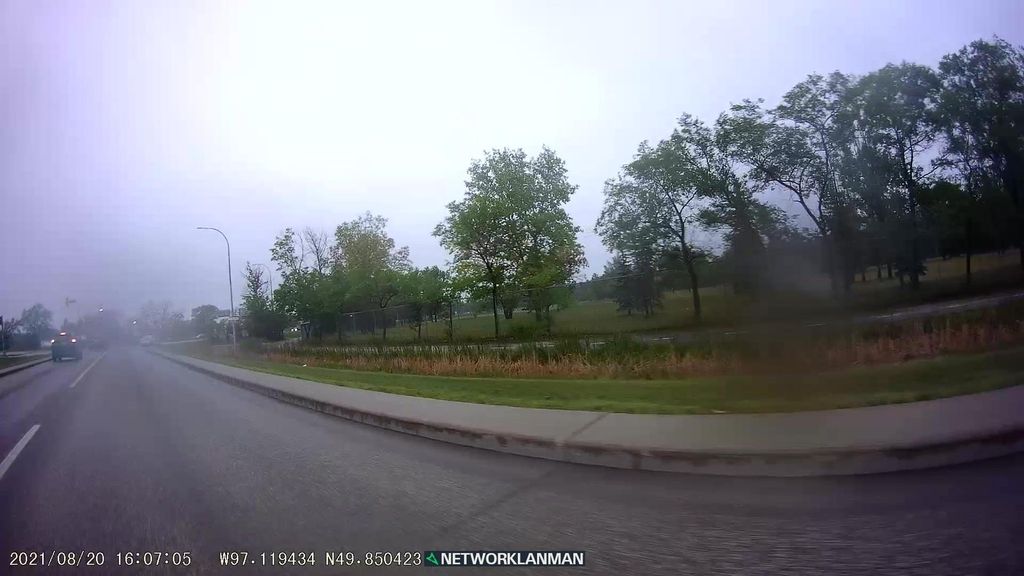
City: winnipeg